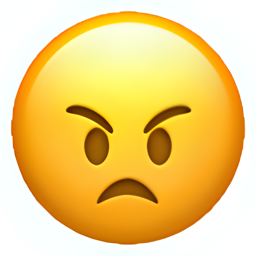
Name: angry face
Emoji: 😠
Group: Smileys & Emotion
Sub-group: face-negative